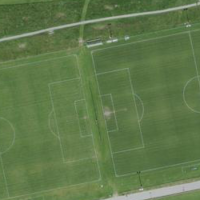
EUNIS habitat code: 53
Species observed at this site:
Holcus lanatus